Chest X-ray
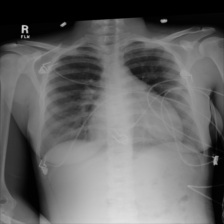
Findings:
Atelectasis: negative
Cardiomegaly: positive
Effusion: positive
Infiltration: negative
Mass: negative
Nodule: negative
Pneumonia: negative
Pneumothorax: negative
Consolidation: negative
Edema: negative
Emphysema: negative
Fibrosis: negative
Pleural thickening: negative
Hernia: negative